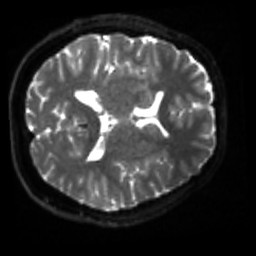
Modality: sbref
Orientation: axial
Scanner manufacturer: siemens
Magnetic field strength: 3 T
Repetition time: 4 s
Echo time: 0.0594 s